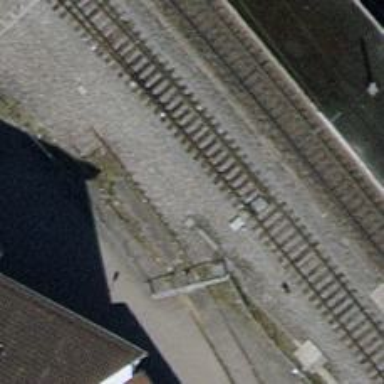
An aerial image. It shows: Abandoned railway siding with electrified contact line. The siding has one track.